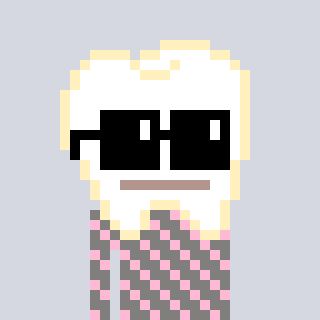
a pixel art character with square black sunglasses, a tooth-shaped head and a bluegrey-colored body on a cool background